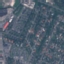
Land use / land cover class: Residential